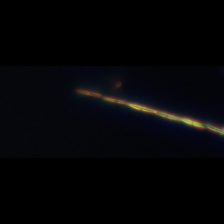
Taxon: Psuedo-nitzschia
Group: Diatoms